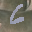
Label: 6